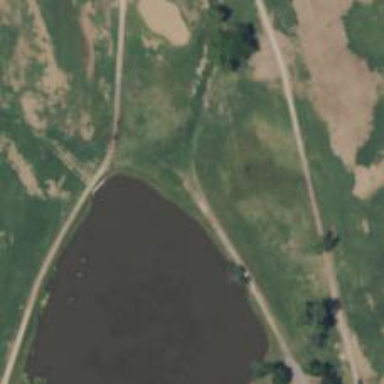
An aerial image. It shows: Path used for both walking and golf.